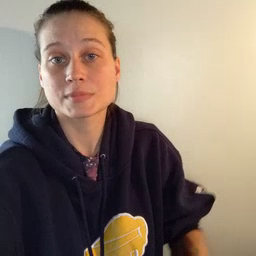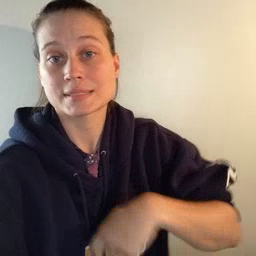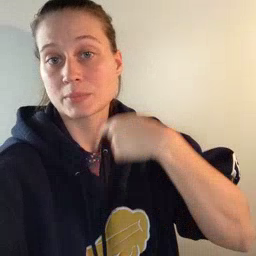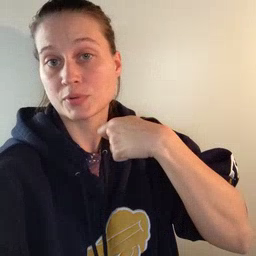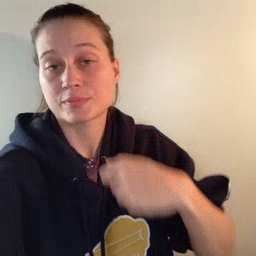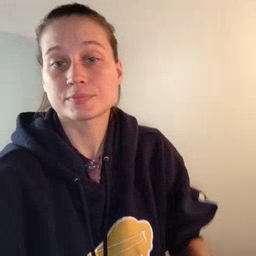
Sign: zipper